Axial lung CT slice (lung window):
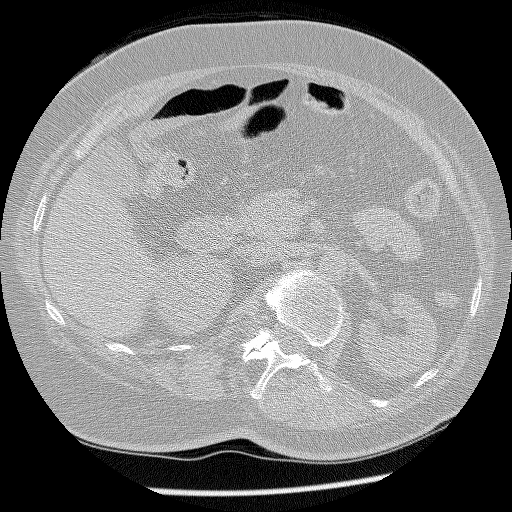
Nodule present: no